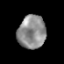
Tissue: prostate
Cell type: T cells
Senescence score: 0.3183
Nuclear area (px): 909
Mean DAPI intensity: 141.024